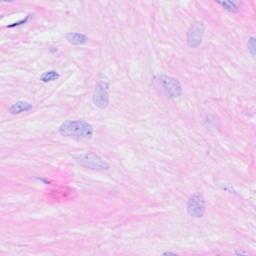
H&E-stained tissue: Breast